Question: I have a Table Layout with multiple Table Rows, but one problem.
I would like the two buttons labeled "0" to combine into one large button and still look flush with the formatting style.
Here is a screen:

'''
<RelativeLayout xmlns:android="http://schemas.android.com/apk/res/android"
xmlns:tools="http://schemas.android.com/tools"
android:layout_width="match_parent"
android:layout_height="match_parent"
android:paddingBottom="@dimen/activity_vertical_margin"
android:paddingLeft="@dimen/activity_horizontal_margin"
android:paddingRight="@dimen/activity_horizontal_margin"
android:paddingTop="@dimen/activity_vertical_margin"
tools:context="com.example.funkycalc.MainActivtiy" >
<TableLayout
android:id="@+id/tableLayout1"
android:layout_width="wrap_content"
android:layout_height="wrap_content"
android:layout_alignParentBottom="true"
android:layout_centerHorizontal="true"
android:layout_marginBottom="66dp" >
<TableRow
android:id="@+id/tableRow1"
android:layout_width="wrap_content"
android:layout_height="wrap_content" >
<Button
android:id="@+id/button1"
style="?android:attr/buttonStyle"
android:layout_width="wrap_content"
android:layout_height="wrap_content"
android:text="CLR" />
<Button
android:id="@+id/button2"
style="?android:attr/buttonStyle"
android:layout_width="wrap_content"
android:layout_height="wrap_content" />
<Button
android:id="@+id/button3"
style="?android:attr/buttonStyle"
android:layout_width="wrap_content"
android:layout_height="wrap_content" />
<Button
android:id="@+id/button4"
style="?android:attr/buttonStyle"
android:layout_width="wrap_content"
android:layout_height="wrap_content"
android:text="DEL" />
</TableRow>
<TableRow
android:id="@+id/tableRow2"
android:layout_width="wrap_content"
android:layout_height="wrap_content" >
<Button
android:id="@+id/button5"
style="?android:attr/buttonStyle"
android:layout_width="wrap_content"
android:layout_height="wrap_content"
android:text="1" />
<Button
android:id="@+id/button6"
style="?android:attr/buttonStyle"
android:layout_width="wrap_content"
android:layout_height="wrap_content"
android:text="2" />
<Button
android:id="@+id/button7"
style="?android:attr/buttonStyle"
android:layout_width="wrap_content"
android:layout_height="wrap_content"
android:text="3" />
<Button
android:id="@+id/button8"
style="?android:attr/buttonStyle"
android:layout_width="wrap_content"
android:layout_height="wrap_content"
android:text="+" />
</TableRow>
<TableRow
android:id="@+id/tableRow3"
android:layout_width="wrap_content"
android:layout_height="wrap_content" >
<Button
android:id="@+id/button9"
style="?android:attr/buttonStyle"
android:layout_width="wrap_content"
android:layout_height="wrap_content"
android:text="4" />
<Button
android:id="@+id/button10"
style="?android:attr/buttonStyle"
android:layout_width="wrap_content"
android:layout_height="wrap_content"
android:text="5" />
<Button
android:id="@+id/button11"
style="?android:attr/buttonStyle"
android:layout_width="wrap_content"
android:layout_height="wrap_content"
android:text="6" />
<Button
android:id="@+id/button12"
style="?android:attr/buttonStyle"
android:layout_width="wrap_content"
android:layout_height="wrap_content"
android:text="-" />
</TableRow>
<TableRow
android:id="@+id/tableRow4"
android:layout_width="wrap_content"
android:layout_height="wrap_content" >
<Button
android:id="@+id/button13"
style="?android:attr/buttonStyle"
android:layout_width="wrap_content"
android:layout_height="wrap_content"
android:text="7" />
<Button
android:id="@+id/button14"
style="?android:attr/buttonStyle"
android:layout_width="wrap_content"
android:layout_height="wrap_content"
android:text="8" />
<Button
android:id="@+id/button15"
style="?android:attr/buttonStyle"
android:layout_width="wrap_content"
android:layout_height="wrap_content"
android:text="9" />
<Button
android:id="@+id/button16"
style="?android:attr/buttonStyle"
android:layout_width="wrap_content"
android:layout_height="wrap_content"
android:text="/" />
</TableRow>
<TableRow
android:id="@+id/tableRow5"
android:layout_width="wrap_content"
android:layout_height="wrap_content" >
<Button
android:id="@+id/button17"
android:layout_width="wrap_content"
android:layout_height="wrap_content"
android:text="0" />
<Button
android:id="@+id/button19"
android:layout_width="wrap_content"
android:layout_height="wrap_content"
android:text="0" />
<Button
android:id="@+id/button18"
android:layout_width="wrap_content"
android:layout_height="wrap_content"
android:text="." />
<Button
android:id="@+id/button20"
android:layout_width="wrap_content"
android:layout_height="wrap_content"
android:text="x" />
</TableRow>
</TableLayout>
<Button
android:id="@+id/button21"
android:layout_width="wrap_content"
android:layout_height="wrap_content"
android:layout_alignLeft="@+id/tableLayout1"
android:layout_alignParentBottom="true"
android:layout_alignRight="@+id/tableLayout1"
android:layout_marginBottom="19dp"
android:text="=" />
'''
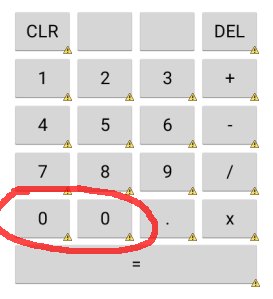
Answer: add: 'android:layout_span="2"' to your:
'''
<Button
android:id="@+id/button17"
android:layout_width="wrap_content"
android:layout_height="wrap_content"
android:text="0" />
'''
so you get:
'''
<Button
android:id="@+id/button17"
android:layout_width="wrap_content"
android:layout_height="wrap_content"
android:text="0"
android:layout_span"2" /> //number of columns button spans over
'''
Don't forget to delete your button19